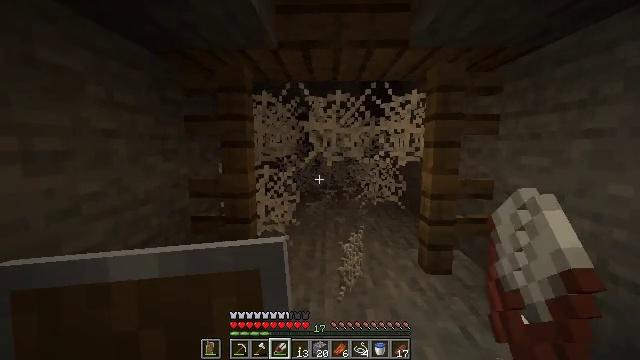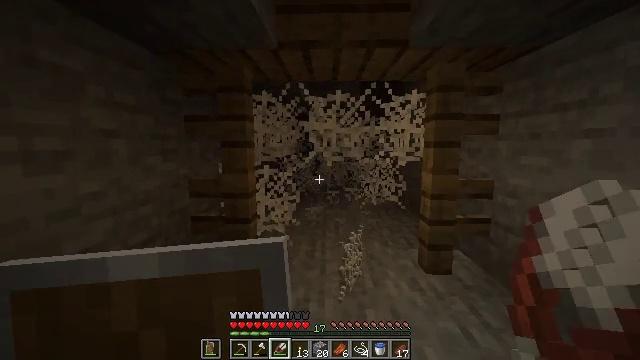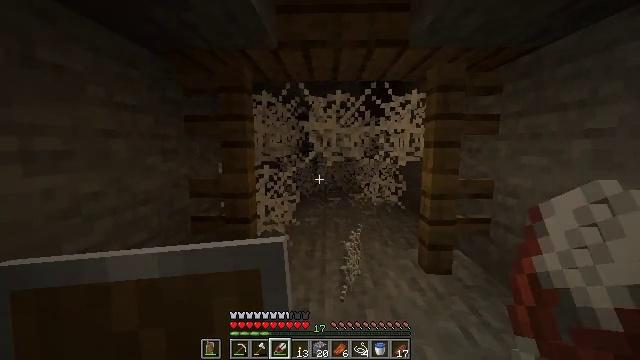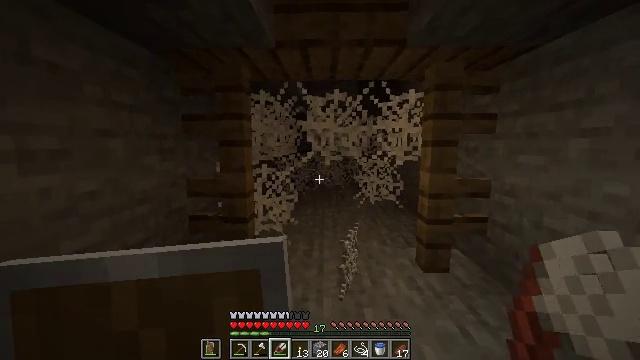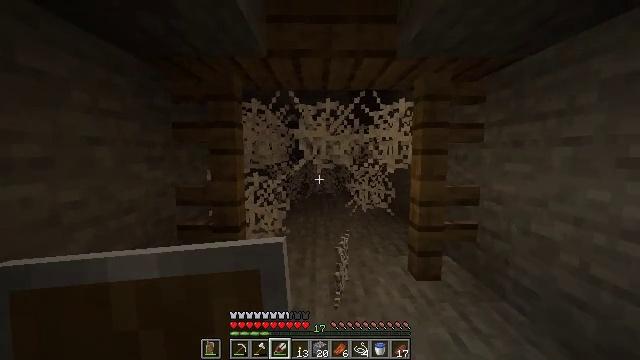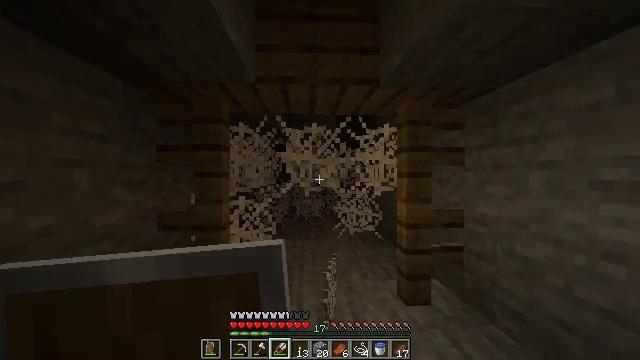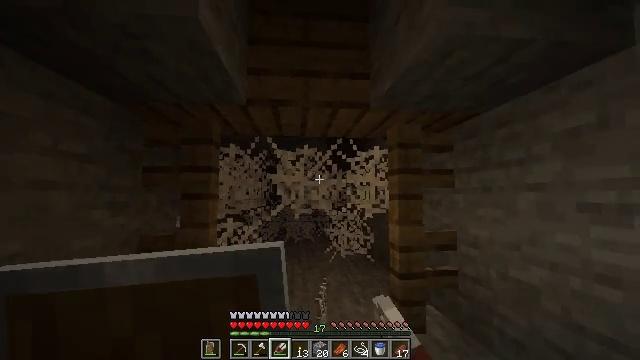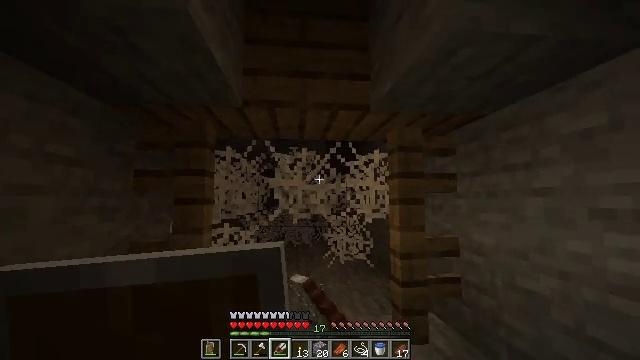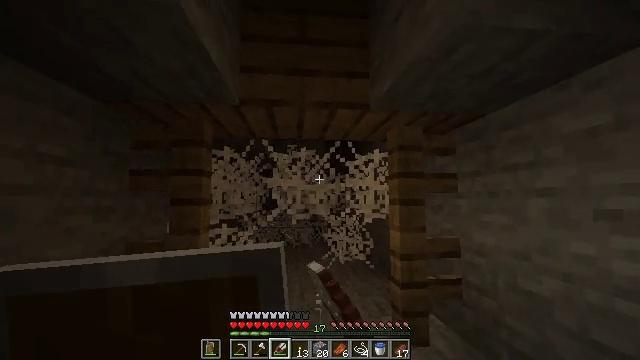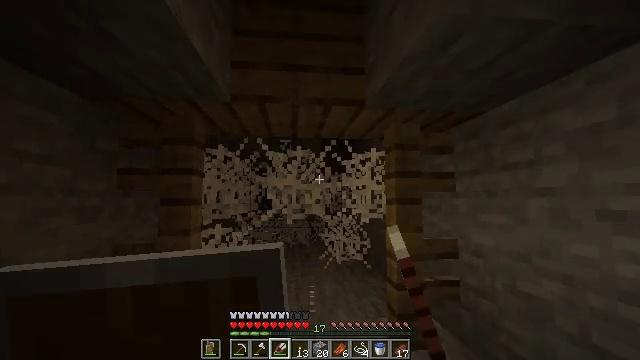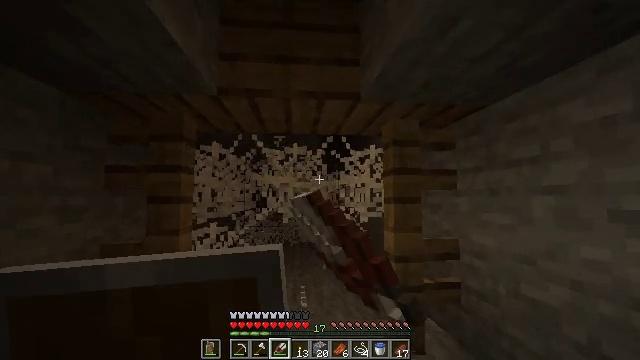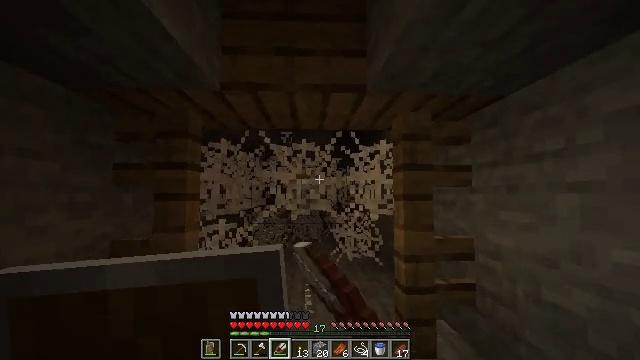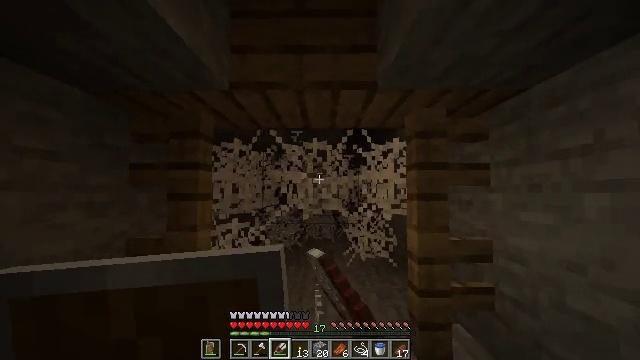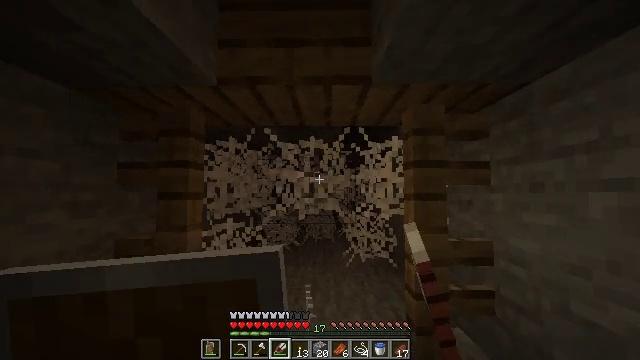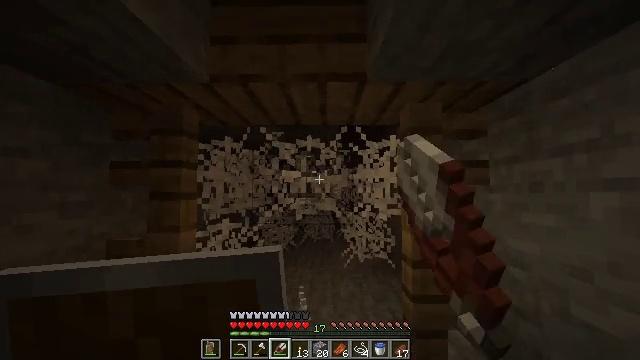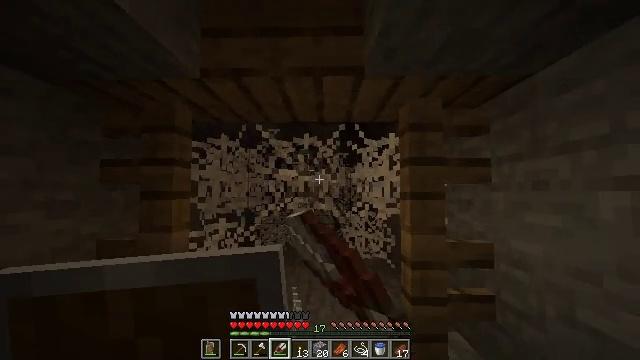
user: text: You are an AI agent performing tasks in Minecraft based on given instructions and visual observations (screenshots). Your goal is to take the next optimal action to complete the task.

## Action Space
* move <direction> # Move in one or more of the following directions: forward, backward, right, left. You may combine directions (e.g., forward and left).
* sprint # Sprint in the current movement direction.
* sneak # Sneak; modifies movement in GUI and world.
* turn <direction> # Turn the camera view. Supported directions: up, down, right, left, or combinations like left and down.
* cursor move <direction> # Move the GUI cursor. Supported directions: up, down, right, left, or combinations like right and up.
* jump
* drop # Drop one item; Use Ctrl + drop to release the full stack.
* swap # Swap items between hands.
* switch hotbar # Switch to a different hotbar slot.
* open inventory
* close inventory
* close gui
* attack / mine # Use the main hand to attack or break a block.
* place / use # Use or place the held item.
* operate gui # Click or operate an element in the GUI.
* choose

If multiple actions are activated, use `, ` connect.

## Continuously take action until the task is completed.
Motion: motion action
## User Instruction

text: Break the cobweb with a sword.
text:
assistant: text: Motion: sneak, attack / mine
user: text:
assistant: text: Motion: sneak, attack / mine
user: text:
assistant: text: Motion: sneak, attack / mine
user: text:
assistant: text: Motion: sneak, turn right and up, attack / mine
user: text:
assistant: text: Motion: move forward, sneak, turn right and up, attack / mine
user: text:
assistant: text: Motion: move forward, sneak, turn right and up, attack / mine
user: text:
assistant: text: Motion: move forward, sneak, attack / mine
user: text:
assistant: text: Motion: move forward and move right, sneak, attack / mine
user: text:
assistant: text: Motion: move forward and move right, sneak, attack / mine
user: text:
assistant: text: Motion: move forward and move right, sneak, attack / mine
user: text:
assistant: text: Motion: move forward and move right, sneak, turn left, attack / mine
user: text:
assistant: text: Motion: move forward and move right, sneak, turn left, attack / mine
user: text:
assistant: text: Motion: move forward and move right, sneak, attack / mine
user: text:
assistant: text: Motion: move forward, sneak, attack / mine
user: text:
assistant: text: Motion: sneak, attack / mine
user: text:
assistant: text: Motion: sneak, attack / mine
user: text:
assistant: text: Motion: sneak, attack / mine
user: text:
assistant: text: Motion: sneak, turn left, attack / mine
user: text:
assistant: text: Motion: sneak, turn left
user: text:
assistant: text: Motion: sneak
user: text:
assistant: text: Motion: sneak, turn right and down
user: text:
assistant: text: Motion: sneak, turn down
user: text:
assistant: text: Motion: sneak